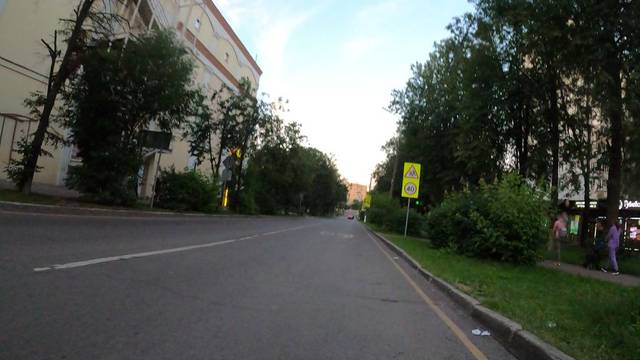
Region: Russia
Coordinates: 55.817, 37.311